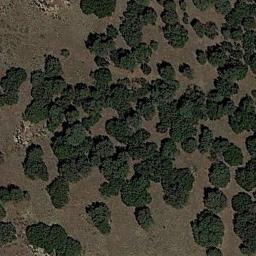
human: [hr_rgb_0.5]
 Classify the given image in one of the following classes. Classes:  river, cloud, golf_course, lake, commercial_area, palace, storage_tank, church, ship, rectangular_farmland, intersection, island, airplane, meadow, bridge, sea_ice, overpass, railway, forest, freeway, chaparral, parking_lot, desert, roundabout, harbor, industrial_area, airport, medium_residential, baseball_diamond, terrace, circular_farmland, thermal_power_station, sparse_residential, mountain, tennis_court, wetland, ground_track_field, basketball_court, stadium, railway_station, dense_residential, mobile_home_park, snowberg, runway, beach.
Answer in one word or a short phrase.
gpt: chaparral